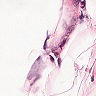
Metastatic tissue present: no